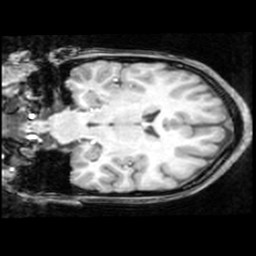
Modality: T1w
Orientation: coronal
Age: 14
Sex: female
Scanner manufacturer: ge
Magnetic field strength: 1.5 T
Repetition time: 0.03333 s
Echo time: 0.008 s